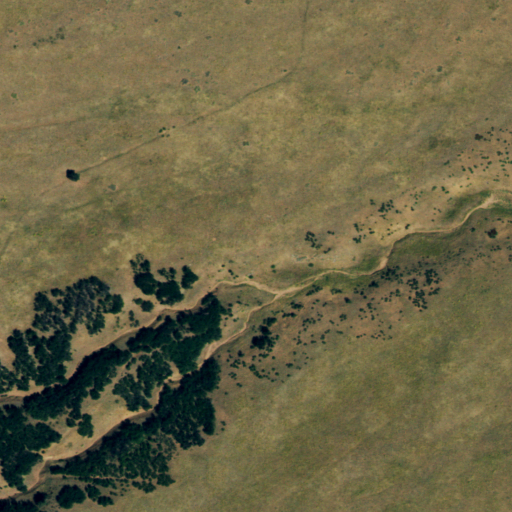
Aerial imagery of valley in Colorado named Oak Draw containing grassland and shrub